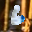
Label: 6